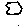
Label: hexagon